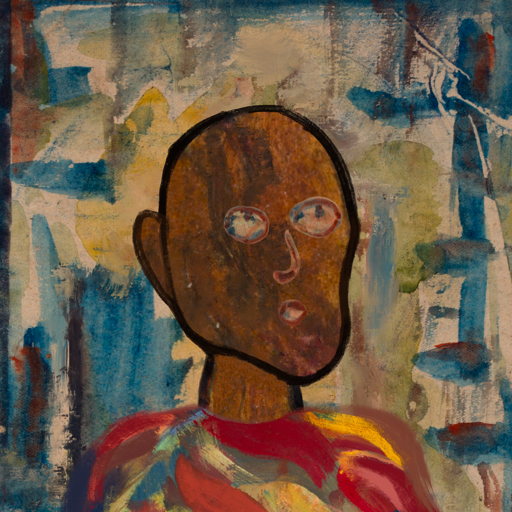
Background: Orphan, Head And Neck Side: Mosgoul, Face Side: Orphan, Bust: Mother_And_Son_Son, Hair Side: Blank, Head Accessory: Blank, Second Necklace: Blank, Necklace: Blank, Baby: Blank